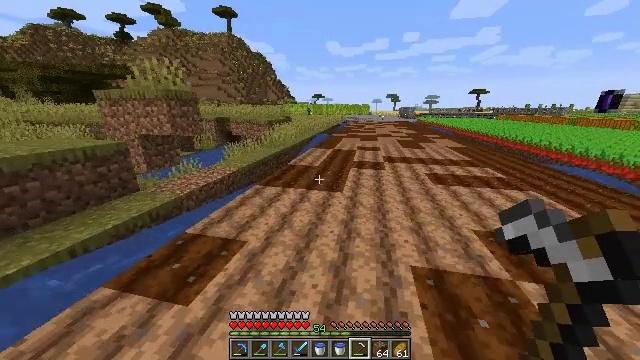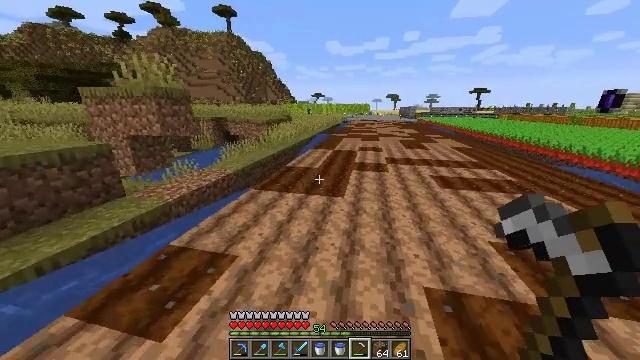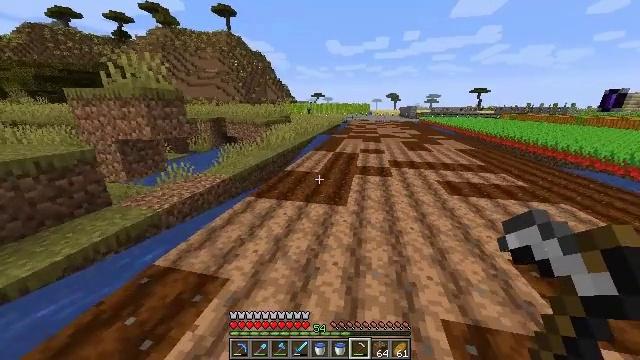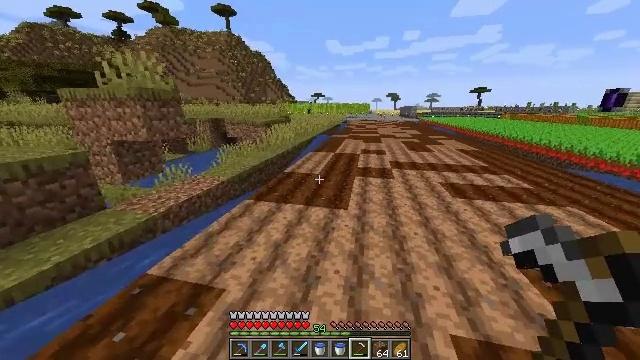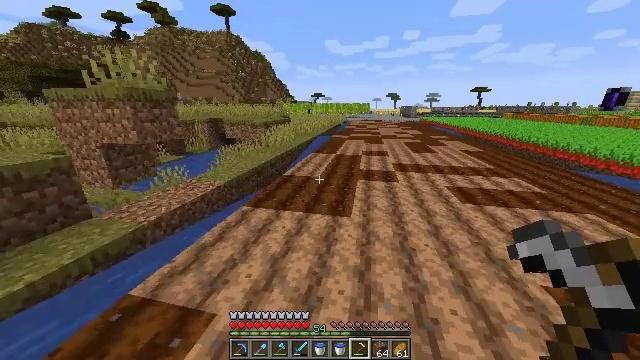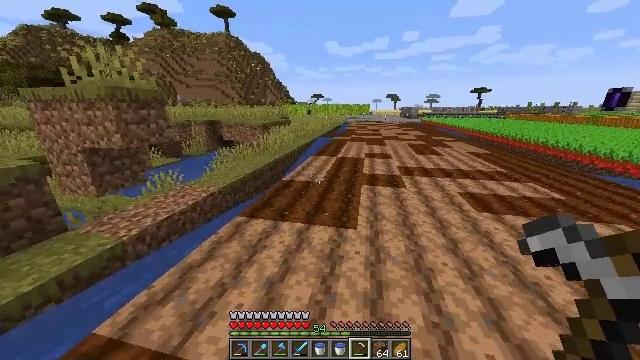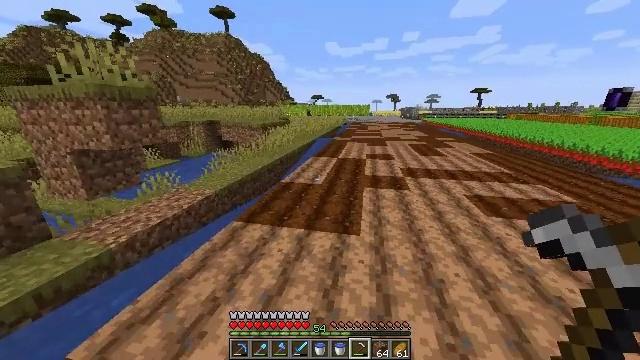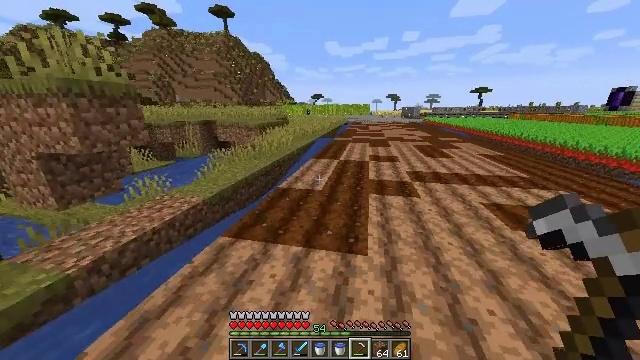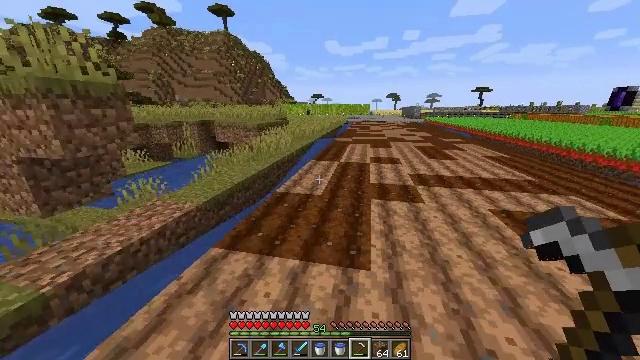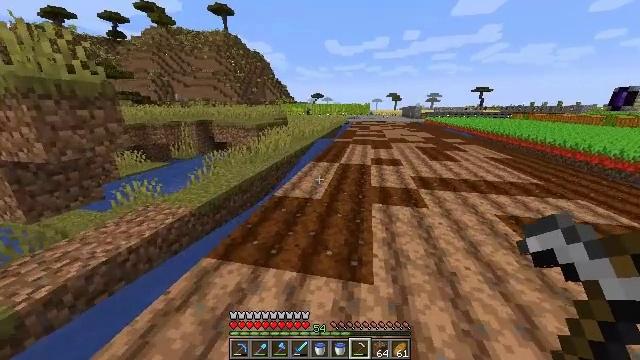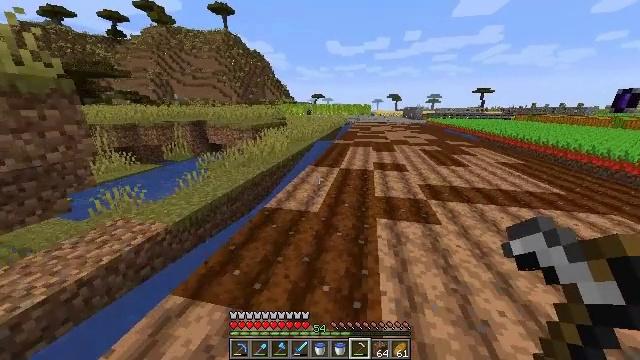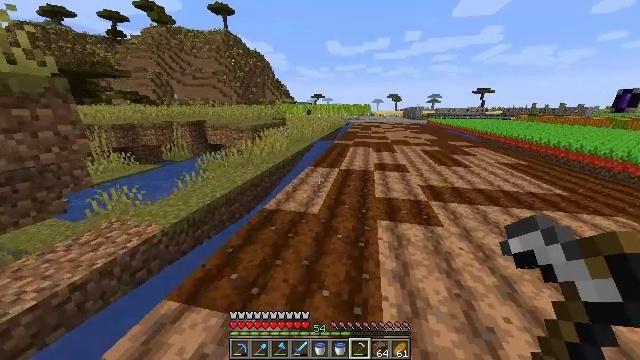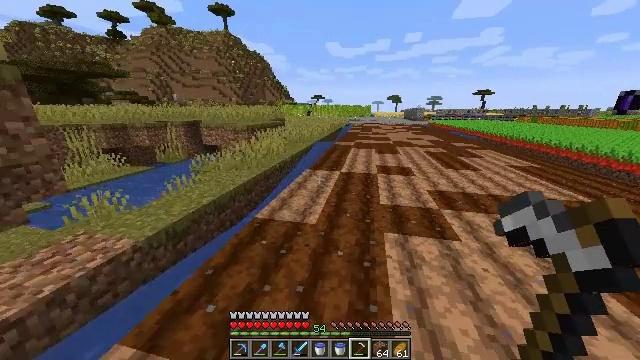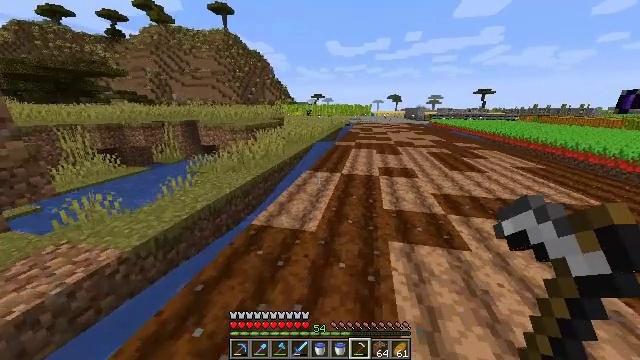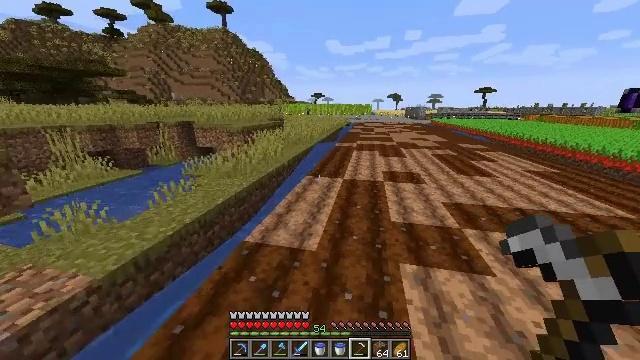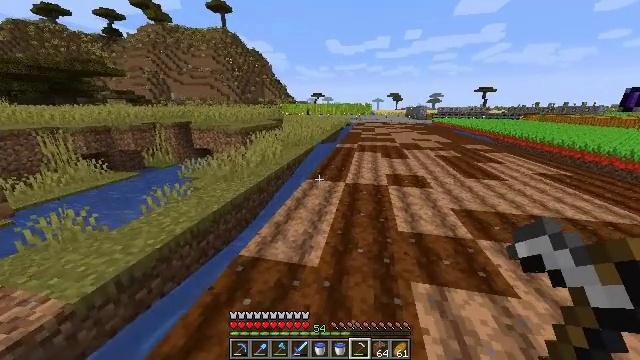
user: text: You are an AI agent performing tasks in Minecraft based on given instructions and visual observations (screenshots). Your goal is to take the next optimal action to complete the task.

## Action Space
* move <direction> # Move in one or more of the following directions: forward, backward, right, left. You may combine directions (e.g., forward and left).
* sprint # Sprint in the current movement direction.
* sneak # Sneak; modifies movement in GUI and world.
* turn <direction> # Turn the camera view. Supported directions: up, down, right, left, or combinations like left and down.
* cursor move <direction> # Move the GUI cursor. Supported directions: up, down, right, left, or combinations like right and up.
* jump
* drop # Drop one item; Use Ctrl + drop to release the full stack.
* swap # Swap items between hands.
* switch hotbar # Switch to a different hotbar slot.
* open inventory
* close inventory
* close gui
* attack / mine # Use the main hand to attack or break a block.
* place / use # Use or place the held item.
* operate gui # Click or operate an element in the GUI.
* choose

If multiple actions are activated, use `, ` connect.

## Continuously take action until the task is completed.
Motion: motion action
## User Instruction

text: Mine the attached pumpkin stem.
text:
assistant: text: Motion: move forward, sprint
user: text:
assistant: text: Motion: move forward, sprint
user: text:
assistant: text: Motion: move forward, sprint
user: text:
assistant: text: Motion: move forward, sprint
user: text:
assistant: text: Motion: move forward, sprint
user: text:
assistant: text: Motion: move forward, sprint
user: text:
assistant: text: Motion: move forward, sprint
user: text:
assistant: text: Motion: move forward, sprint
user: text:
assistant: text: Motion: move forward, sprint
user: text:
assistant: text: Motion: move forward, sprint
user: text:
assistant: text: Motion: move forward, sprint
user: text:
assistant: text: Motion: move forward, sprint
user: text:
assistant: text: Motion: move forward, sprint
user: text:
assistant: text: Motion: move forward, sprint
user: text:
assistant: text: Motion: move forward, sprint
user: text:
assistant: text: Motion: move forward, sprint
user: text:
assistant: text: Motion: move forward, sprint
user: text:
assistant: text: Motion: move forward, sprint
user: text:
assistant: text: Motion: move forward, sprint
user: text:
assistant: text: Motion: move forward, sprint, turn right
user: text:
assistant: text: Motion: move forward, sprint, turn right
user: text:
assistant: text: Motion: move forward, sprint, turn right
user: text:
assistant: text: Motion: move forward, sprint, turn right
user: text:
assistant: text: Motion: move forward, sprint, turn right
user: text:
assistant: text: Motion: move forward, sprint, turn right
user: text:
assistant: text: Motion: move forward and move left, sprint
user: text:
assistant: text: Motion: move forward and move left, sprint
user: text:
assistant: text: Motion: move forward and move left, sprint
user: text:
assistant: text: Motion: move forward and move left, sprint
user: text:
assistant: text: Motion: move forward and move left, sprint